Question: Count the number of objects in the diagram.
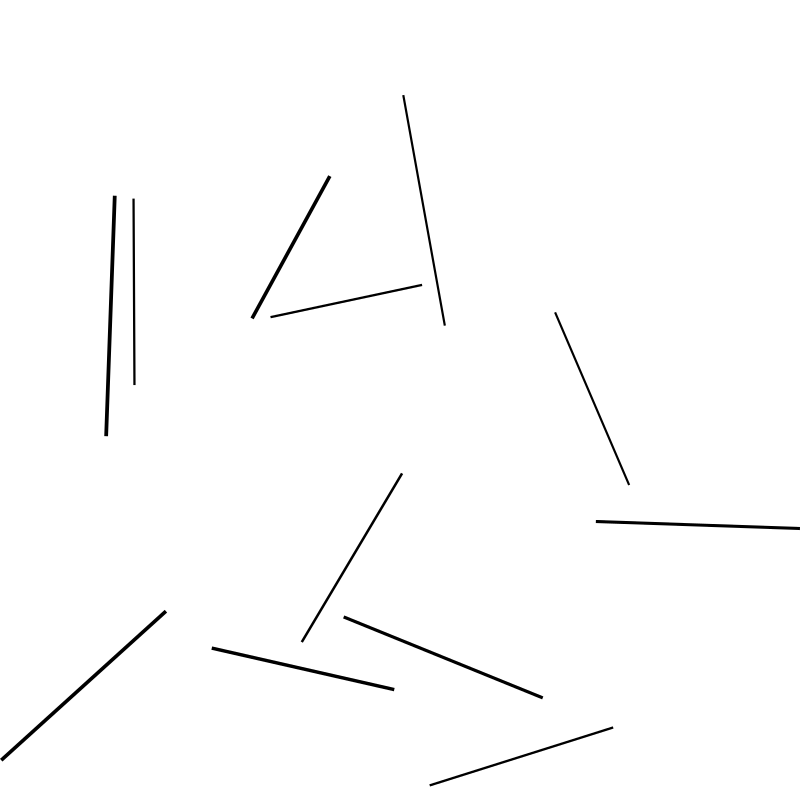
Answer: 12